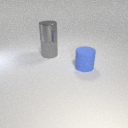
large gray rubber cylinder to the left of large blue rubber cylinder